Field crop: maize
Growth stage: 1
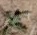
Species: atriplex